【题型】选择题　【知识点】平面几何　【难度】easy
在$\triangle ABC$中，$a = 6$，$b = 8$，$\angle A = 40^\circ$，则$\angle B$的解的个数是（ ）

A. 0个 \quad B. 2个 \quad C. 1个 \quad D. 1个或2个
【解答】

【答案】$\boldsymbol{B}$

【分析】结合图形，三角形的性质进行判断。

% 几何图形（TikZ绘制）
【详解】

如图，在$\triangle ABC$中，因为$a = 6$，$b = 8$，$\angle A = 40^\circ$，
所以$CH = b\sin40^\circ < b\sin45^\circ = 4\sqrt{2} < 6$，
所以$CH < a < b$，所以可以构成两个三角形，

所以$\angle B$的解的个数是2个，故A，C，D错误。

故选：$\boldsymbol{B}$。
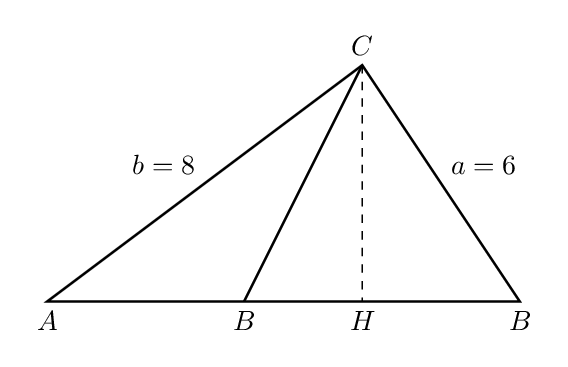